Field crop: tomato
Growth stage: 2
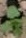
Species: solanum